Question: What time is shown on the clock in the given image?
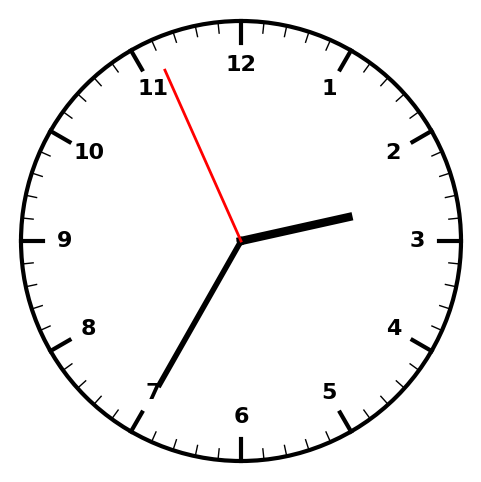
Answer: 02:34:56